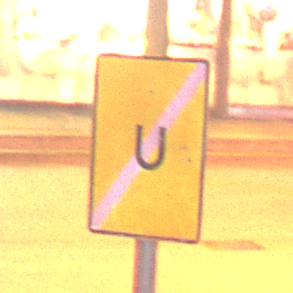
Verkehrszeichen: EndeUmleitung
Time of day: Night
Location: Outdoor (Urban)
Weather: PartlyCloudy
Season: NotSpecified
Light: Artificial